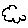
Label: cloud